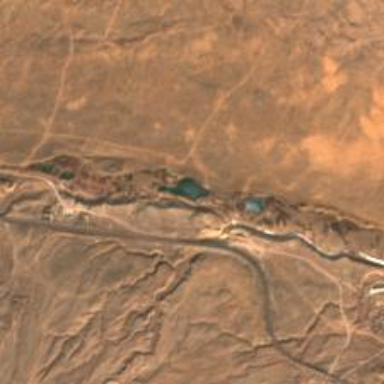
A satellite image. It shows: Oasis in the desert.